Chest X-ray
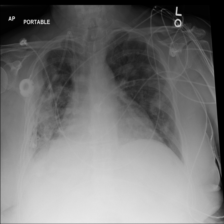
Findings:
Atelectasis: negative
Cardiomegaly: negative
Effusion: negative
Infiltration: negative
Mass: negative
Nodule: negative
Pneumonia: negative
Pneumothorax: negative
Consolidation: negative
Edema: negative
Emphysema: negative
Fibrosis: negative
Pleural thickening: negative
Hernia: negative